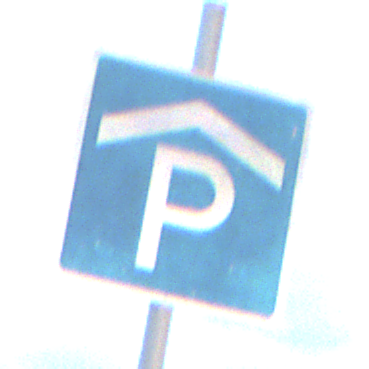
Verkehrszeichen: Parkhaus
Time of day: SunriseSunset
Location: Outdoor (Nature)
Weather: PartlyCloudy
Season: NotSpecified
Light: Natural